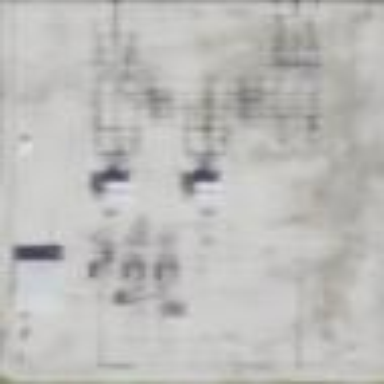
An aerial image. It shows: Outdoor distribution power substation.